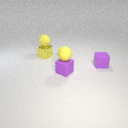
small yellow rubber sphere to the right of small yellow rubber sphere